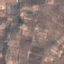
Label: PermanentCrop